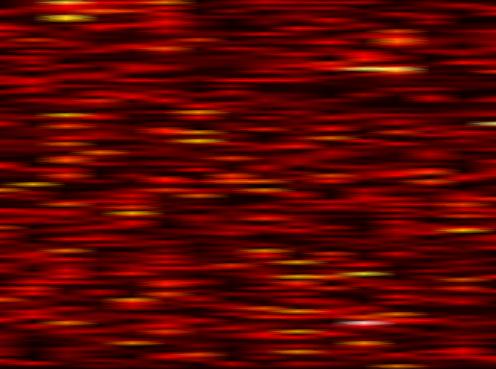
Label: OFDM